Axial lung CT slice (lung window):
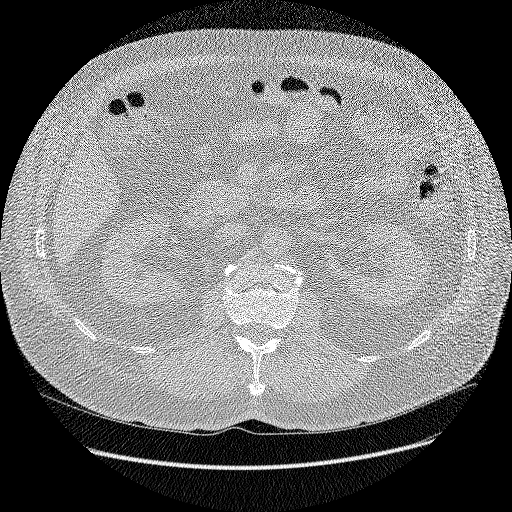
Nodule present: no